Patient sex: F
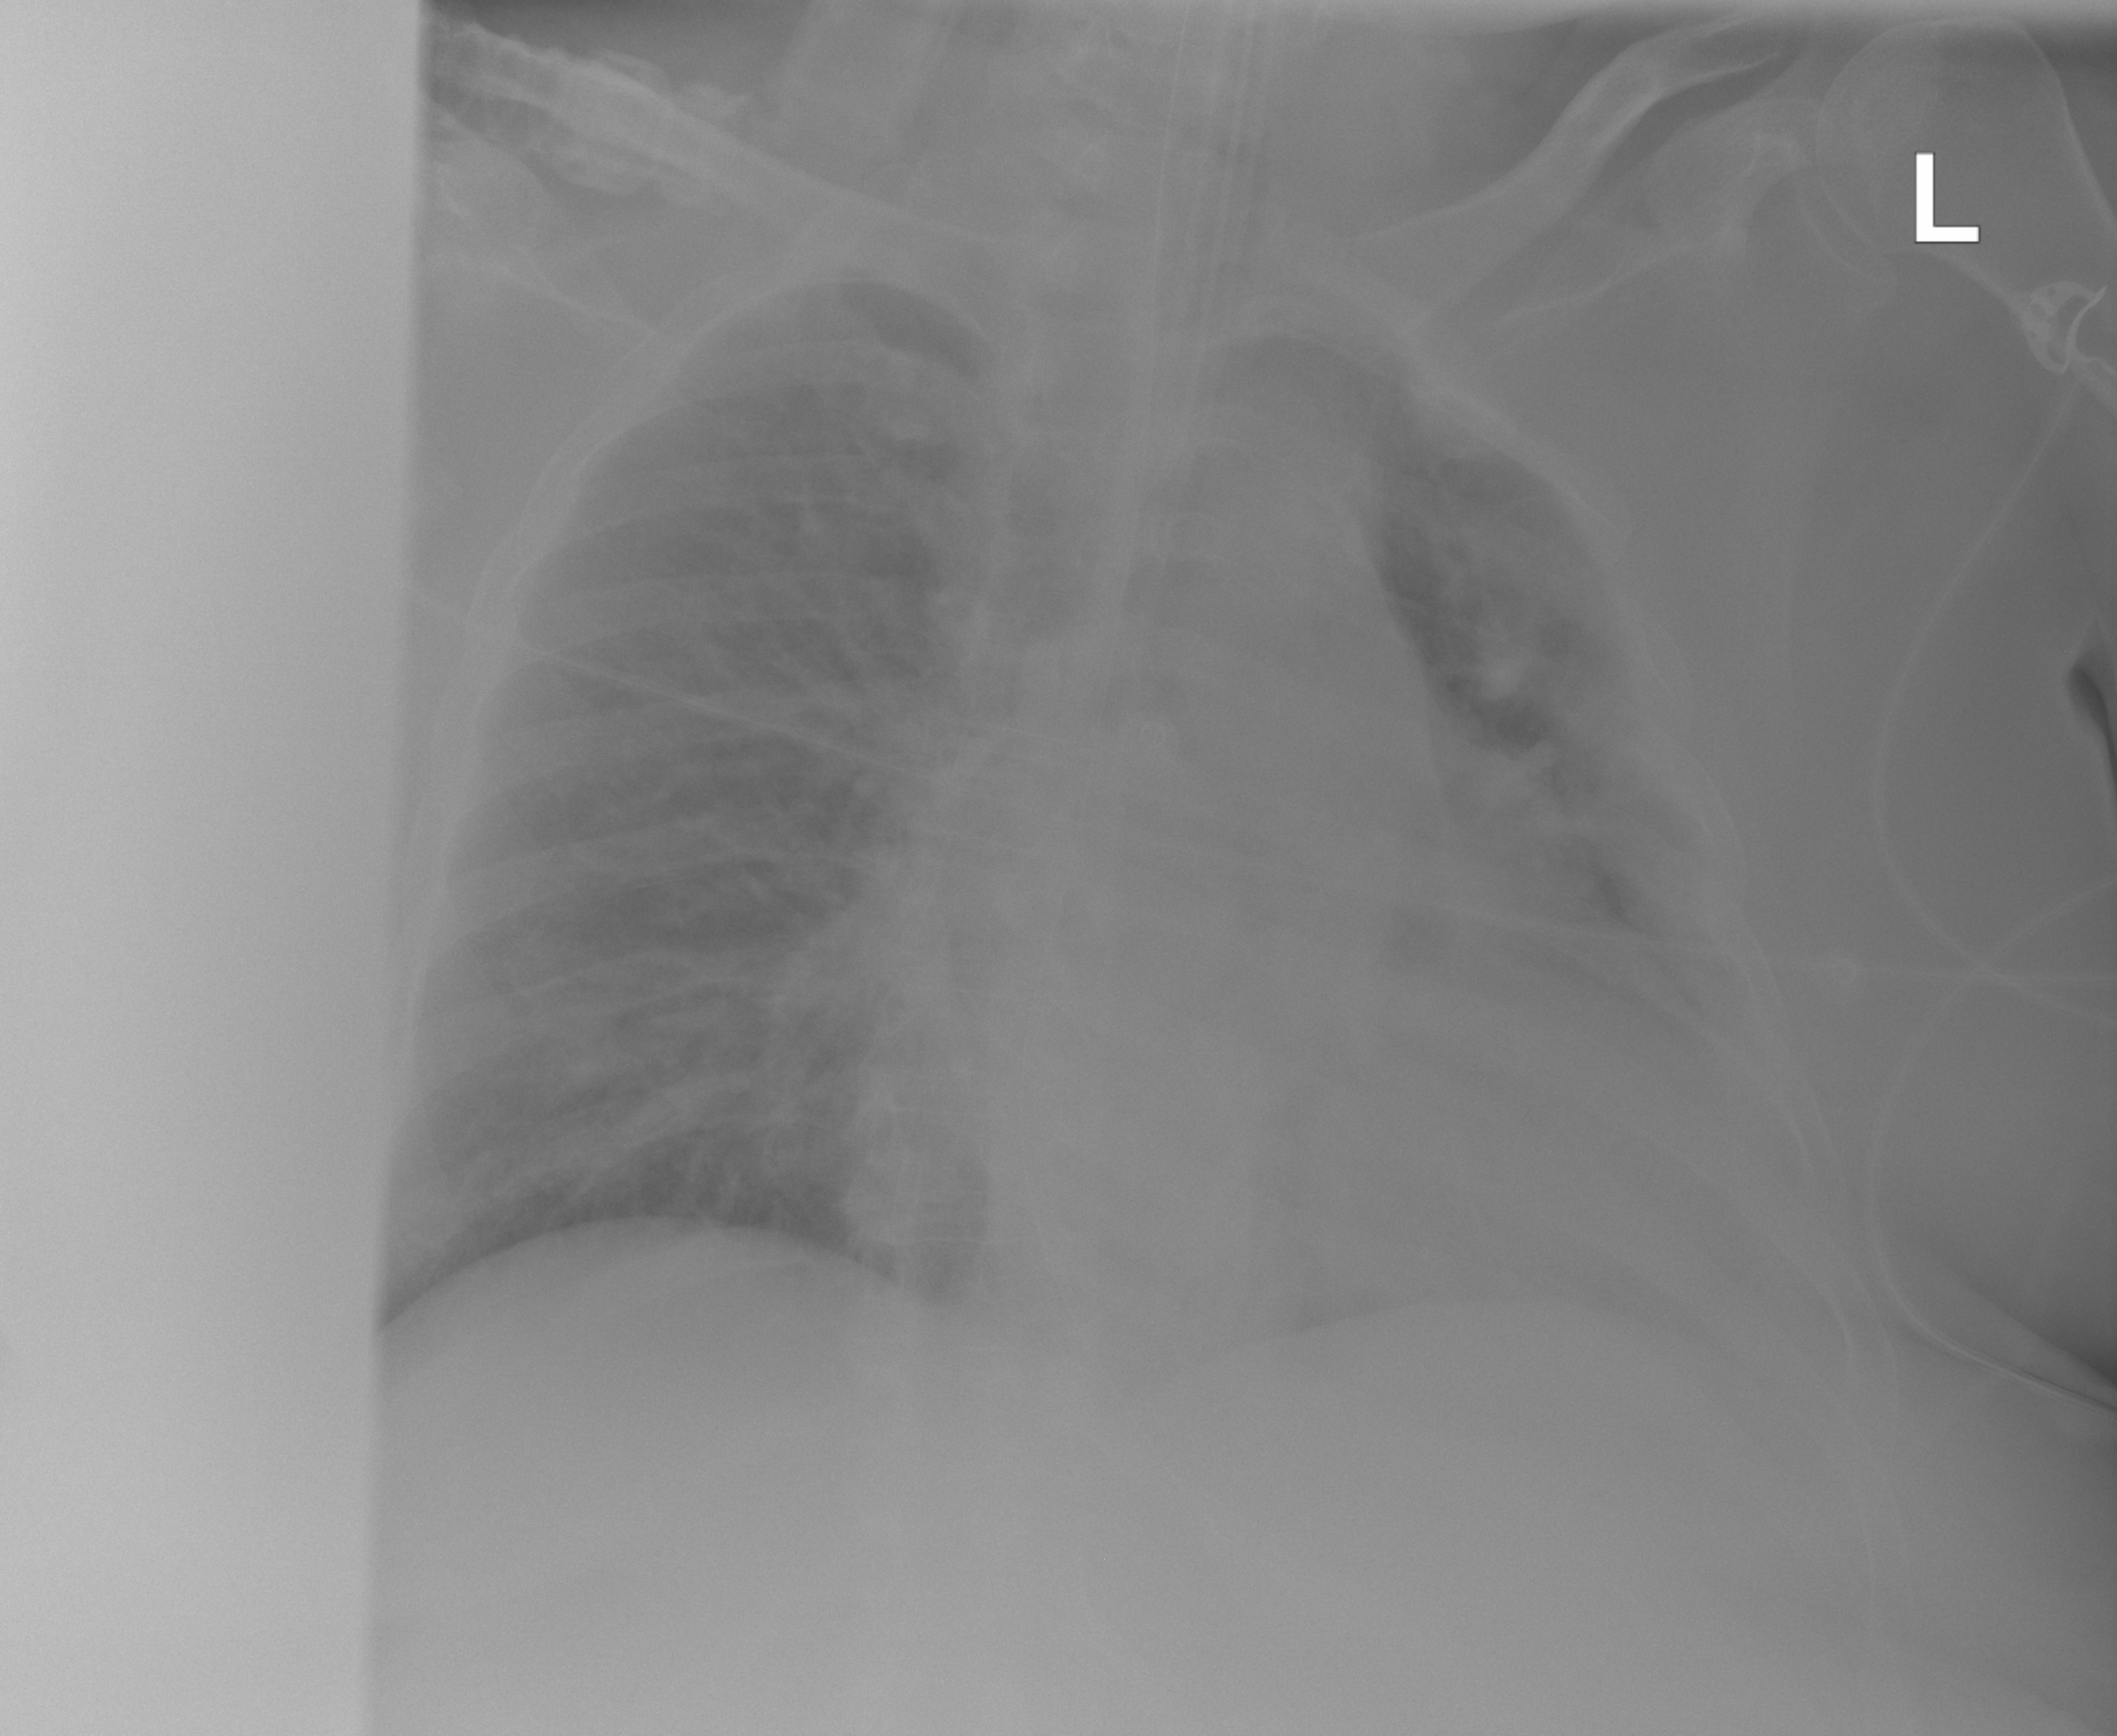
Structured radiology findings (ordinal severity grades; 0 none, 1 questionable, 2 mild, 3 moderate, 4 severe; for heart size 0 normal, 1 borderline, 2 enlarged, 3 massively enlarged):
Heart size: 2
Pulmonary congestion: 2
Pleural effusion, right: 0
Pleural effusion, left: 0
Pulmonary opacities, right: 1
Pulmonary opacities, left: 1
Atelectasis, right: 0
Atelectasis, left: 2